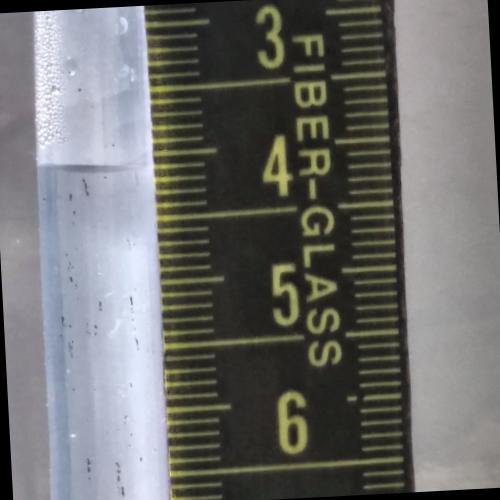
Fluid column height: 4.1 cm